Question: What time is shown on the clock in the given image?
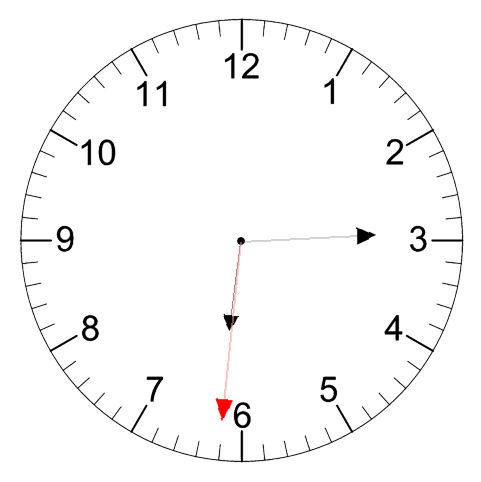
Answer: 06:14:31